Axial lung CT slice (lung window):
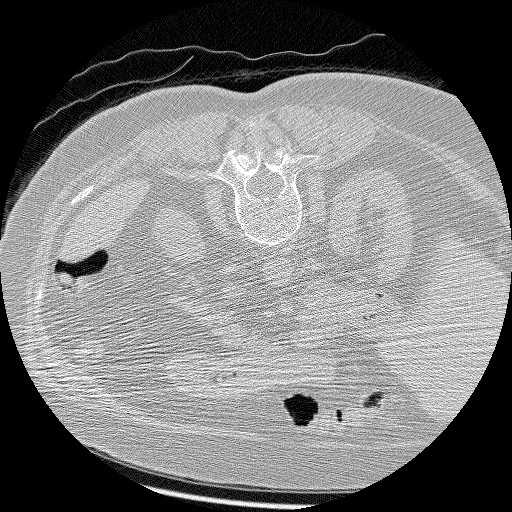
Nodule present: no